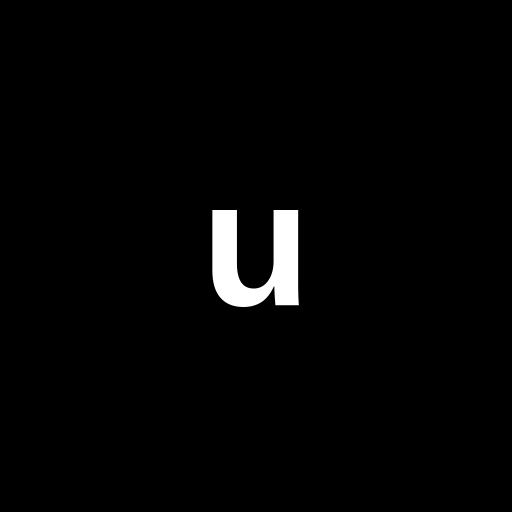
Character: u
Unicode: U+0075 (LATIN SMALL LETTER U)